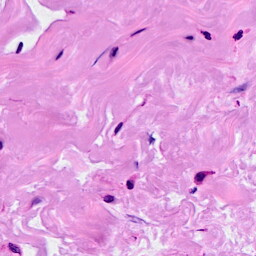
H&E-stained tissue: Breast